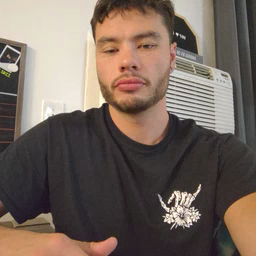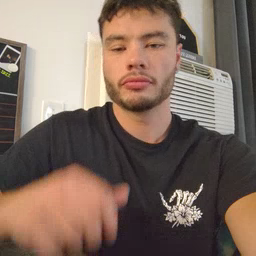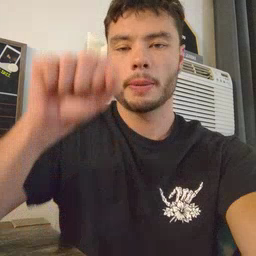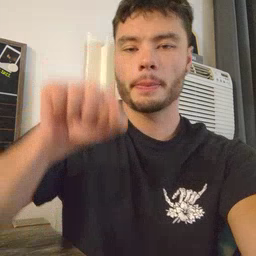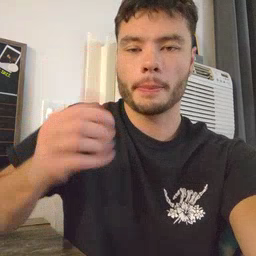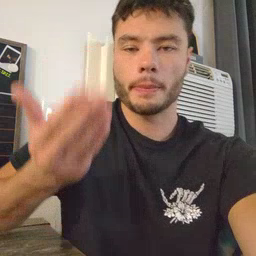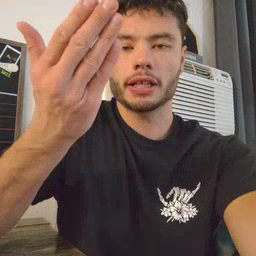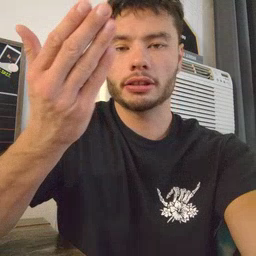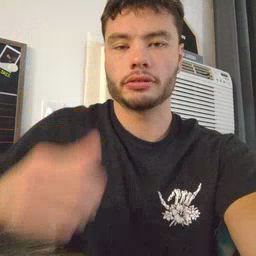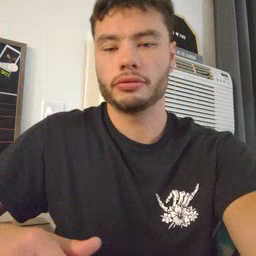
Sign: mitten